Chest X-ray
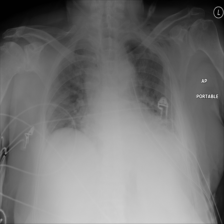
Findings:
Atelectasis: positive
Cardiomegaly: negative
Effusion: negative
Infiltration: negative
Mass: negative
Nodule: negative
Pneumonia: negative
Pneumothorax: negative
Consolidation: negative
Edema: negative
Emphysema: positive
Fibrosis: negative
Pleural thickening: negative
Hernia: negative